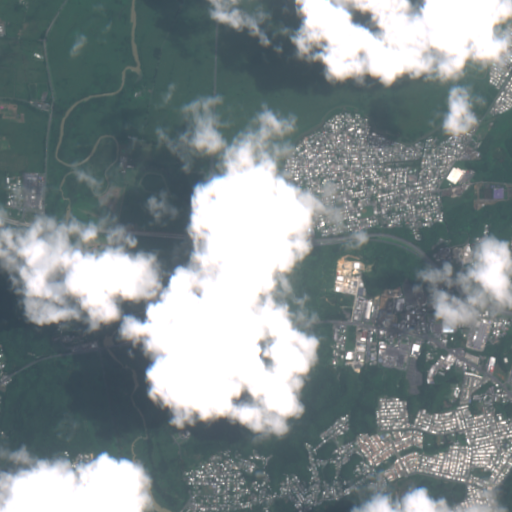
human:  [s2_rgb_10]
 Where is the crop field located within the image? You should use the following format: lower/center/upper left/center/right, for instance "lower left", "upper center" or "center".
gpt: The crop field is located in the upper right of the image.
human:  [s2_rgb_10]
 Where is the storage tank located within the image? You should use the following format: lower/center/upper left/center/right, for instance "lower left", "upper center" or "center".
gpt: The storage tank is located in the lower right of the image.
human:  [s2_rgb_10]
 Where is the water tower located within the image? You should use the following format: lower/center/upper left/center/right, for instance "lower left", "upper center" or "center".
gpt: The water tower is located in the center right of the image.
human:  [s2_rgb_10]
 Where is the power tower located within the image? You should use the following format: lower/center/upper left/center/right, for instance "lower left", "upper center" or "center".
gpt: There is no power tower in the image.